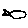
Label: fish